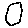
Label: hexagon